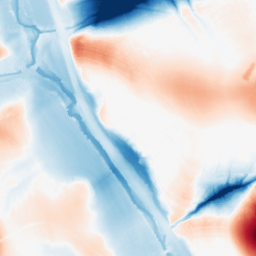
Category: morphological
Decomposition family: tophat_combined
Decomposition parameters: size: 50
Upsampling method: bicubic
Upsampling parameters: scale: 8
Upsampling scale: 8